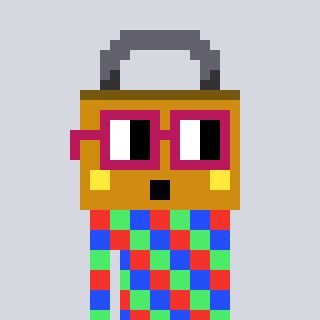
a pixel art character with square dark red glasses, a lock-shaped head and a yellow-colored body on a cool background